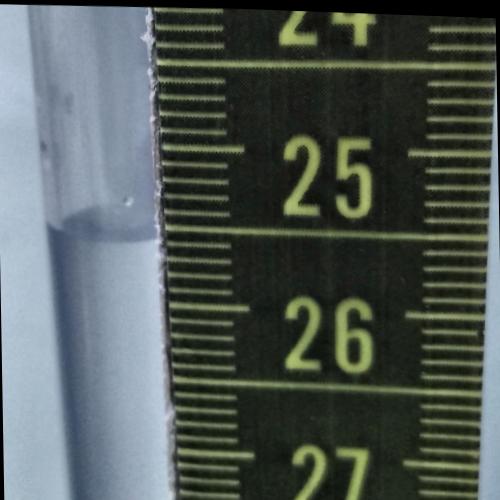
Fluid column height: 25.6 cm